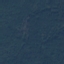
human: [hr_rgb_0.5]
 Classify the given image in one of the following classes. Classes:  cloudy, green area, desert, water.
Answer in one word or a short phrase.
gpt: green area